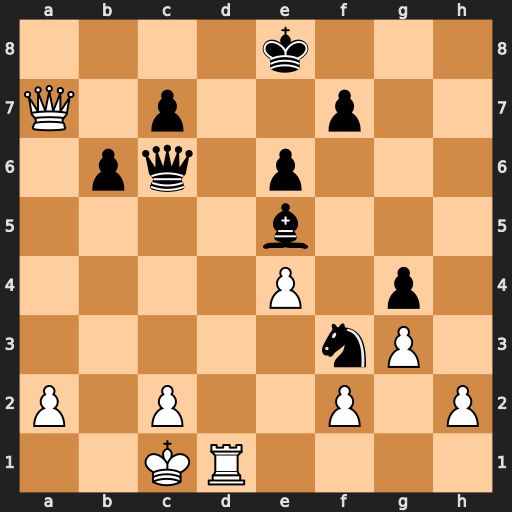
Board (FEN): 4k3/Q1p2p2/1pq1p3/4b3/4P1p1/5nP1/P1P2P1P/2KR4
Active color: w
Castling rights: -
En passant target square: -
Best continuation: Qb8+ Ke7 Qd8#